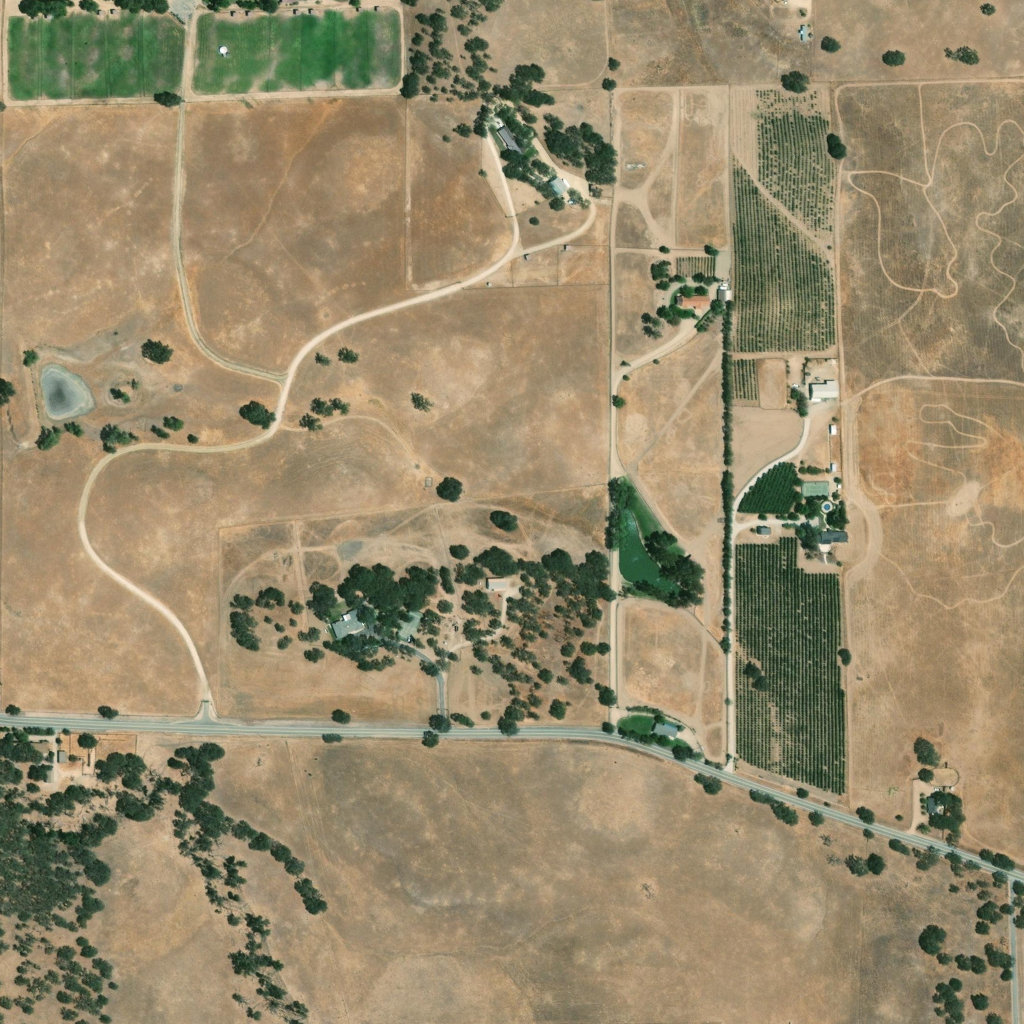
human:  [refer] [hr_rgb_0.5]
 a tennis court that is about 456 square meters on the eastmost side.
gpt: <box>[[78, 46, 81, 48, 0]]</box>